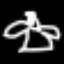
Label: angel